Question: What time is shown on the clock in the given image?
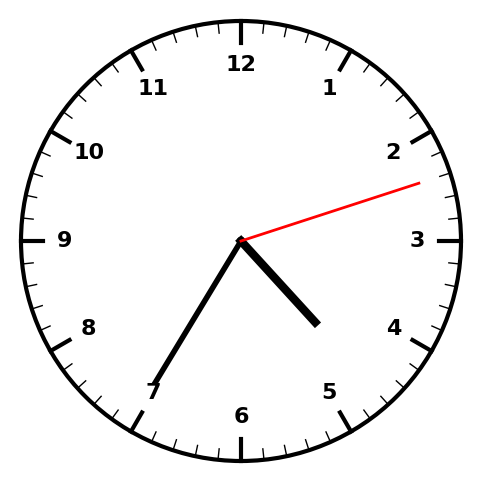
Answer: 04:35:12